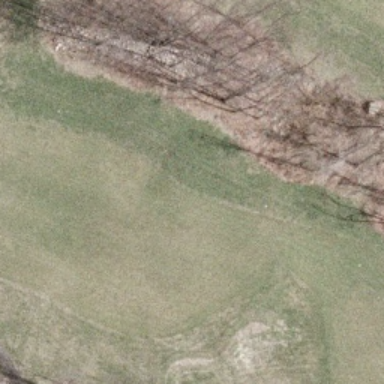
This is a part of a golf course with green turfs and some bunkers and trees .